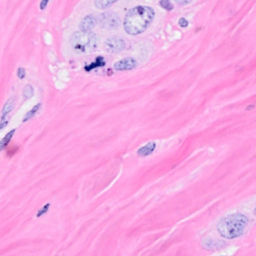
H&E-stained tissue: Breast